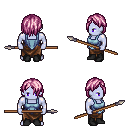
a pixel art fantasy rpg character, male body template, dark elf, purple skin, blue vest, robe skirt, pink bangs hairstyle, black shoes, spear, four views (front, back, left, right), 2x2 character sprite sheet, small pixel art, hard edges, no anti-aliasing